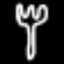
Label: fork